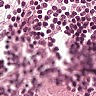
Metastatic tissue present: no